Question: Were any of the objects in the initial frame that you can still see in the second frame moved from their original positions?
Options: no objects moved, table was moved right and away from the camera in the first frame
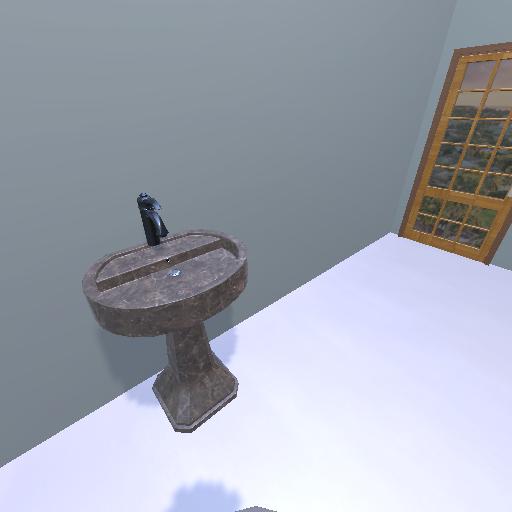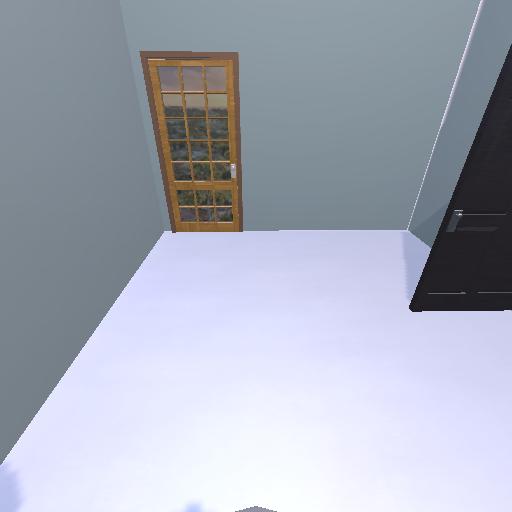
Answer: no objects moved